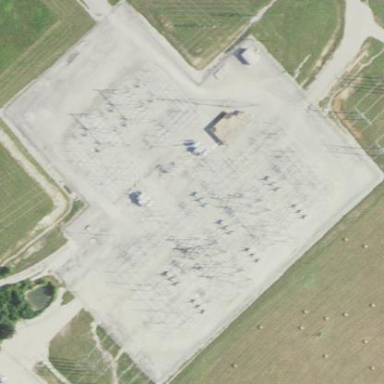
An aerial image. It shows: Transmission-level power substation.